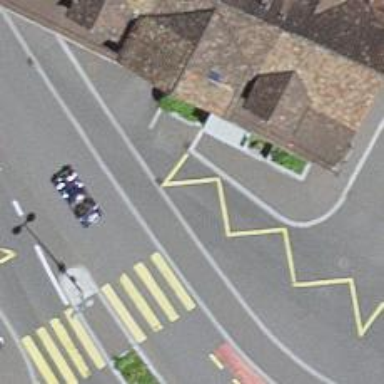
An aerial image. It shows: Public transport stop position.